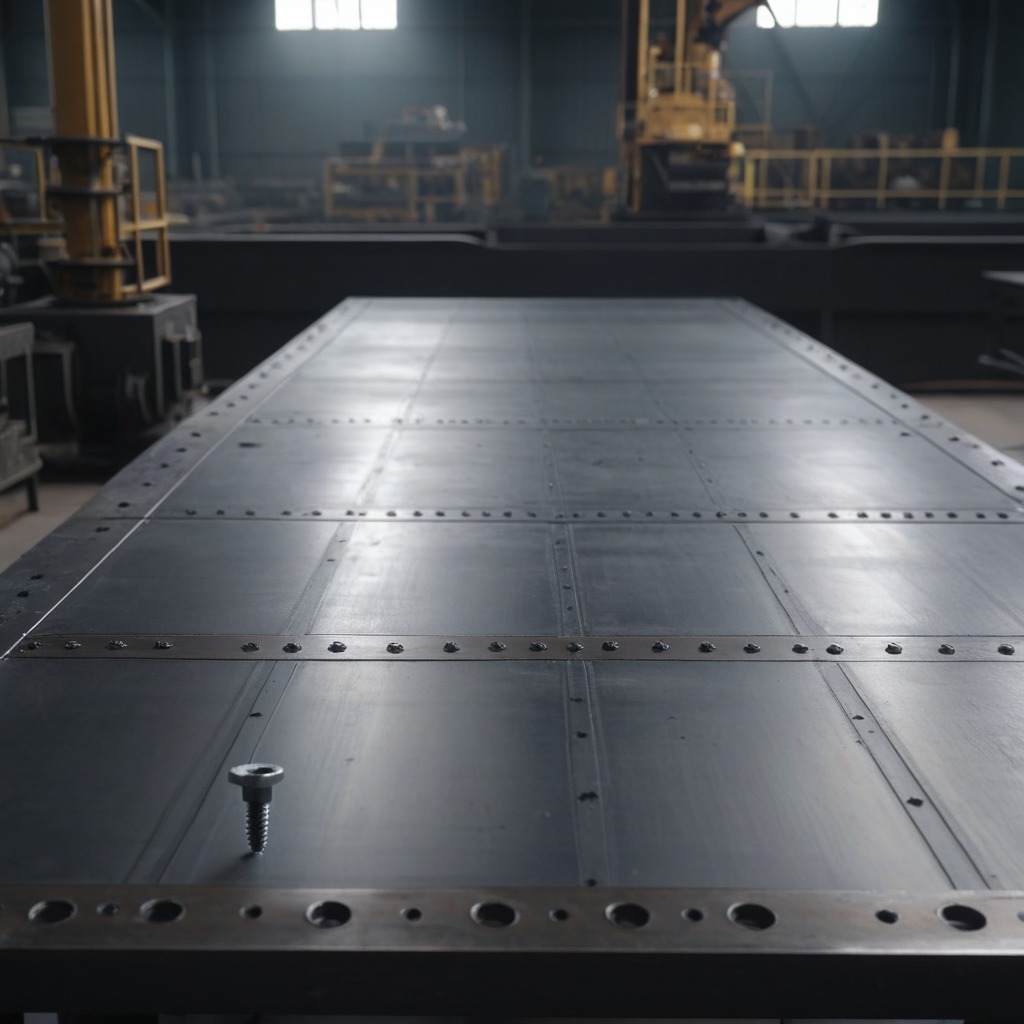
A metal screw lies on the cold steel table in a mining workshop.